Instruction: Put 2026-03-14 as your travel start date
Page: home
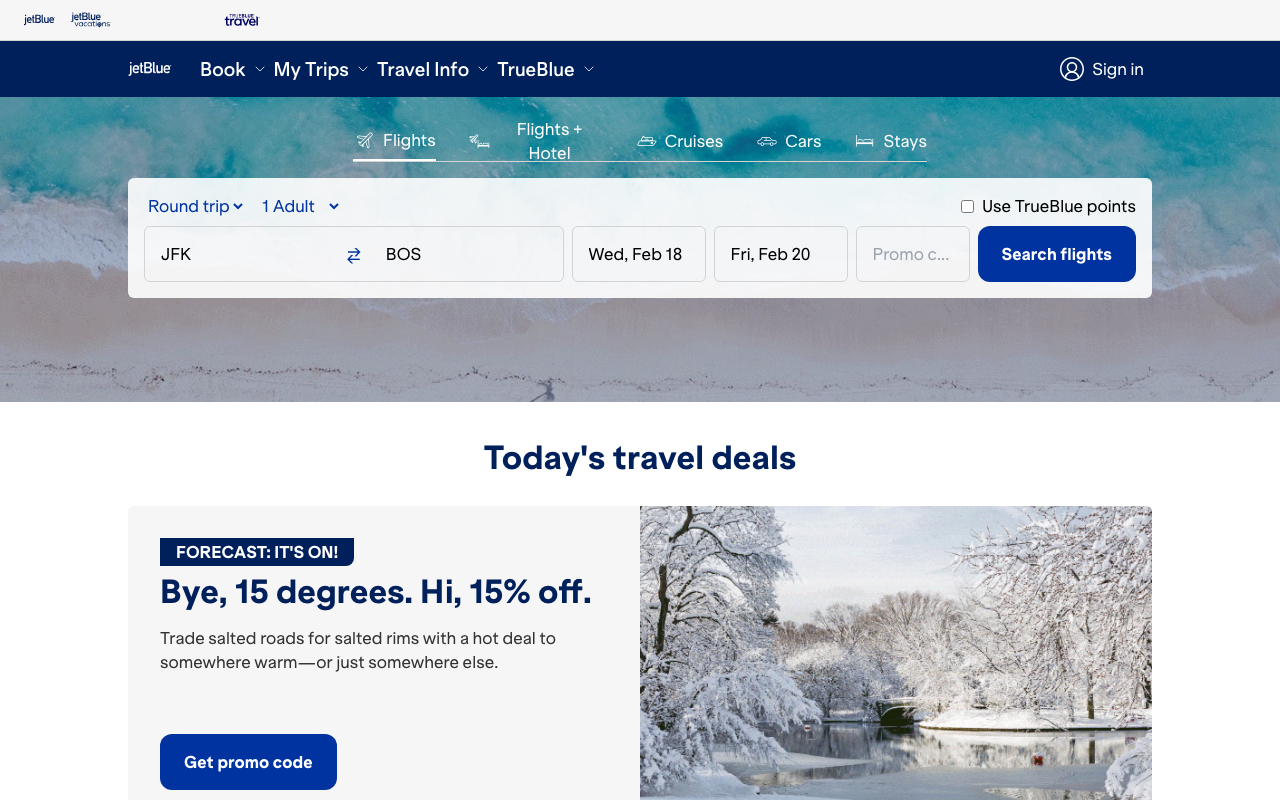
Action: type